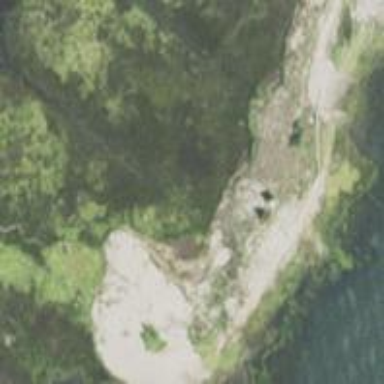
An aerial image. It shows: Tidal water ditch with natural surroundings.